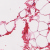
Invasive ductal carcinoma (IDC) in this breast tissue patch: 0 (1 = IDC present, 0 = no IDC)